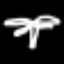
Label: palm tree